Question: <URL>
Given the following requirements,
> We have three distinct types of workers: receptionists, nurses, and doctors. Any of the workers can be a patient. Each person has a first, last, possibly a middle name, and one or more addresses(city, state, street, number). Can have zero or more email addresses and zero or more phone numbers.Workers take shifts. A shift has start and end times (military time). Shifts do not overlap and are consecutive. Each worker will thus be assigned to many shifts in that period. 1+ receptionists are assigned to a shift, 2+ nurses, 2+ doctors; one of the doctors is the shift's triage doctor.When a patient comes it happens during a particular shift, is admitted by a particular receptionist, is seen by the triage doctor of the shift. The patient may be sent home, prescribed some medication by the triage doctor and sent home, or may stay in the ER, in which case the patient is given a bed and a case doctor (one of the doctors on each shift best qualified for the particular problem of the patient). Each bed is supervised by a single nurse during a shift, but a nurse may supervise many beds, or none at all. The case doctor(s) may prescribe a medication that is administered to the patient by a single nurse in each shift for the duration of the patient taking the medicine. Each medication has a unique name, and for each patient there may be a different dosage and different number of times a day to take it.
Does <URL>  make sense?
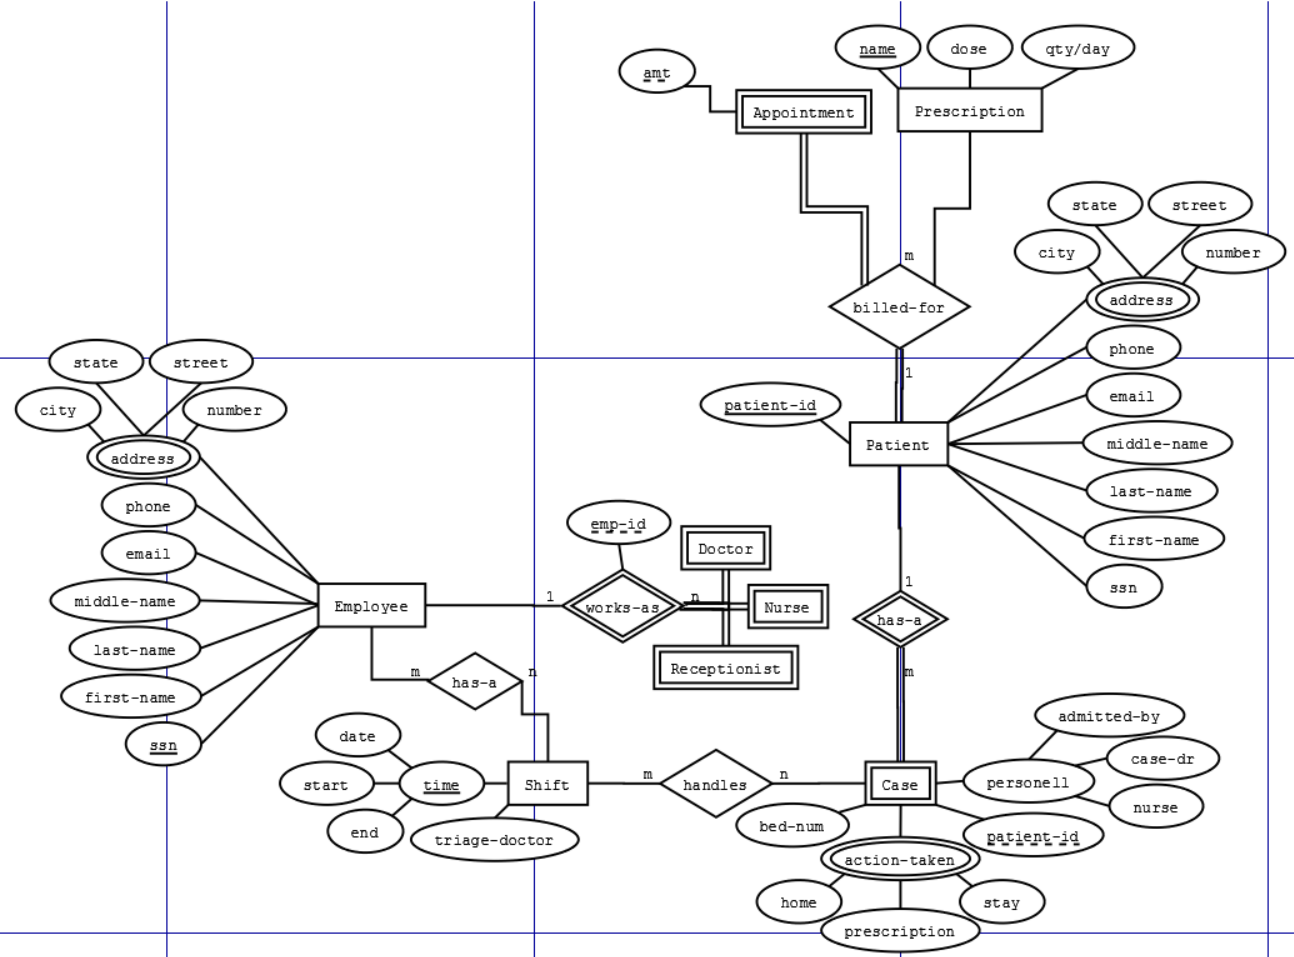
Answer: first of all I suggest you to take a look at extended ER ... cause it supports inheritance.when you read that you'll get the idea of what I'm trying to say below:
1- You will have an entity called which is the parent entity of and .
2- You'll also apply the inheritance for each employee role so you'll have Employee as the parent entity for , and .
3- Consider as an entity and revise the ER diagram based on that.
4- I cannot see where is the relationship "The case doctor(s) may prescribe a medication that is administered to the patient by a single nurse in each shift for the duration of the patient taking the medicine" in your ER diagram.
5- check out your diagram does not include any "Chasm Trap" or/and "Fan Trap"
6- there must be a relation between and for indicating the not an attribute in .
please let me know when you applied these suggestions or any feedback.